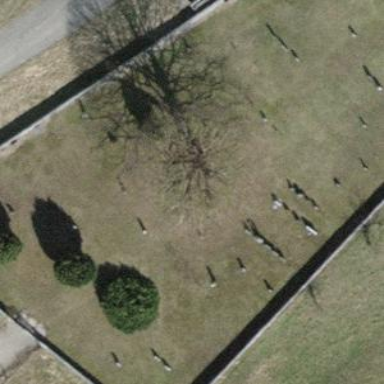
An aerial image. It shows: Grave yard.